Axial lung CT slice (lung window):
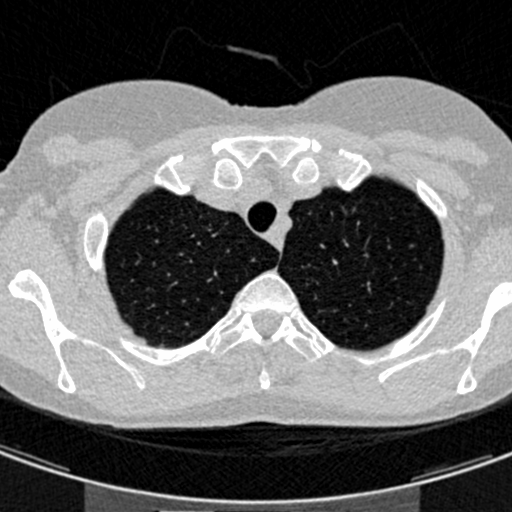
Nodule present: no